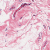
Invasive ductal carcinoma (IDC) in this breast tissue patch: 0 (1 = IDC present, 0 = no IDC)